Field crop: maize
Growth stage: 1
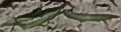
Species: sorghum